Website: bh-photo
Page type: gifting
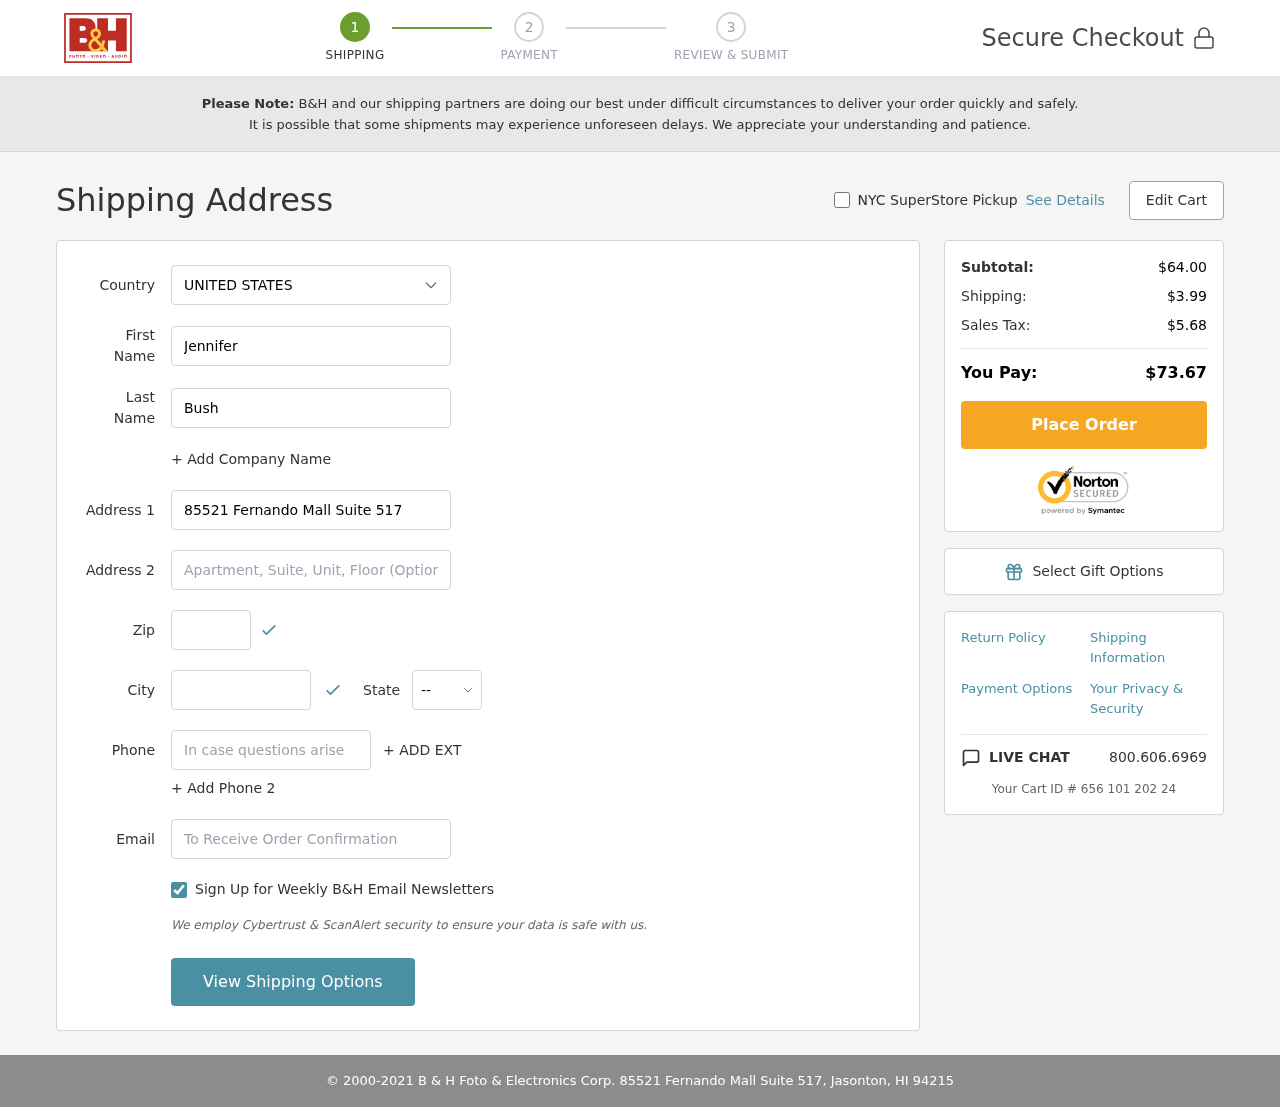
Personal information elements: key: PII_CITY
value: Jasonton
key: PII_COUNTRY
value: United States
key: PII_EMAIL
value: jennifer_bush@gmail.com
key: PII_FIRSTNAME
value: Jennifer
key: PII_LASTNAME
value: Bush
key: PII_PHONE
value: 9749086027
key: PII_POSTCODE
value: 94215
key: PII_STATE_ABBR
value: HI
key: PII_STREET
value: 85521 Fernando Mall Suite 517
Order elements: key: ORDER_SUBTOTAL
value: $64.00
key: ORDER_SHIPPING_COST
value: $3.99
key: ORDER_TAX
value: $5.68
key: ORDER_TOTAL
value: $73.67
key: ORDER_ID
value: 656 101 202 24